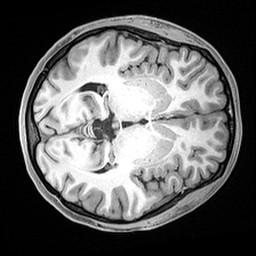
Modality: T1w
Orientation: axial
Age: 19
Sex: female
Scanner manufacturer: siemens
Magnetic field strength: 3 T
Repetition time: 2.4 s
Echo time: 0.00217 s